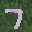
Label: 7